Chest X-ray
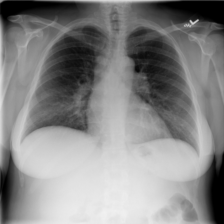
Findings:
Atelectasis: negative
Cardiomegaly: negative
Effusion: negative
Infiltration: negative
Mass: negative
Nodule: positive
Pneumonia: negative
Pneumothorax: negative
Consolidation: negative
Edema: negative
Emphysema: negative
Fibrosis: negative
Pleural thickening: negative
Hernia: negative